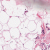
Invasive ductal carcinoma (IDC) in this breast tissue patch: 0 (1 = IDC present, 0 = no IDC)